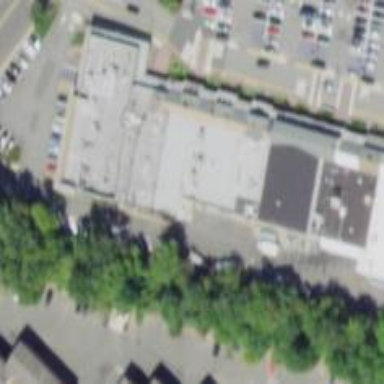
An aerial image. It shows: Pharmacy providing healthcare services.